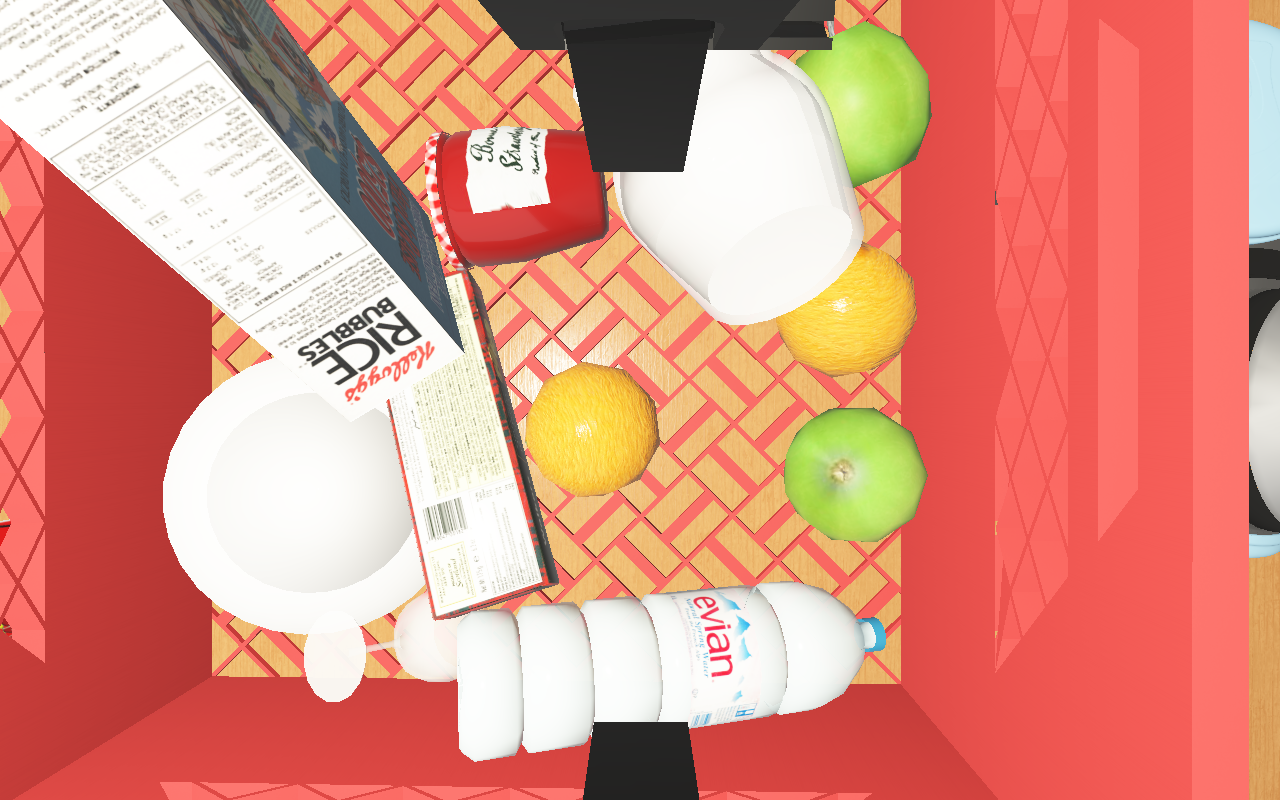
Objects in the scene:
carafe
water bottle
apple
apple
orange
orange
plate
glass
wineglass
cereal box